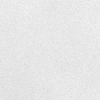
Atmospheric dust classification: dusty